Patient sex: M
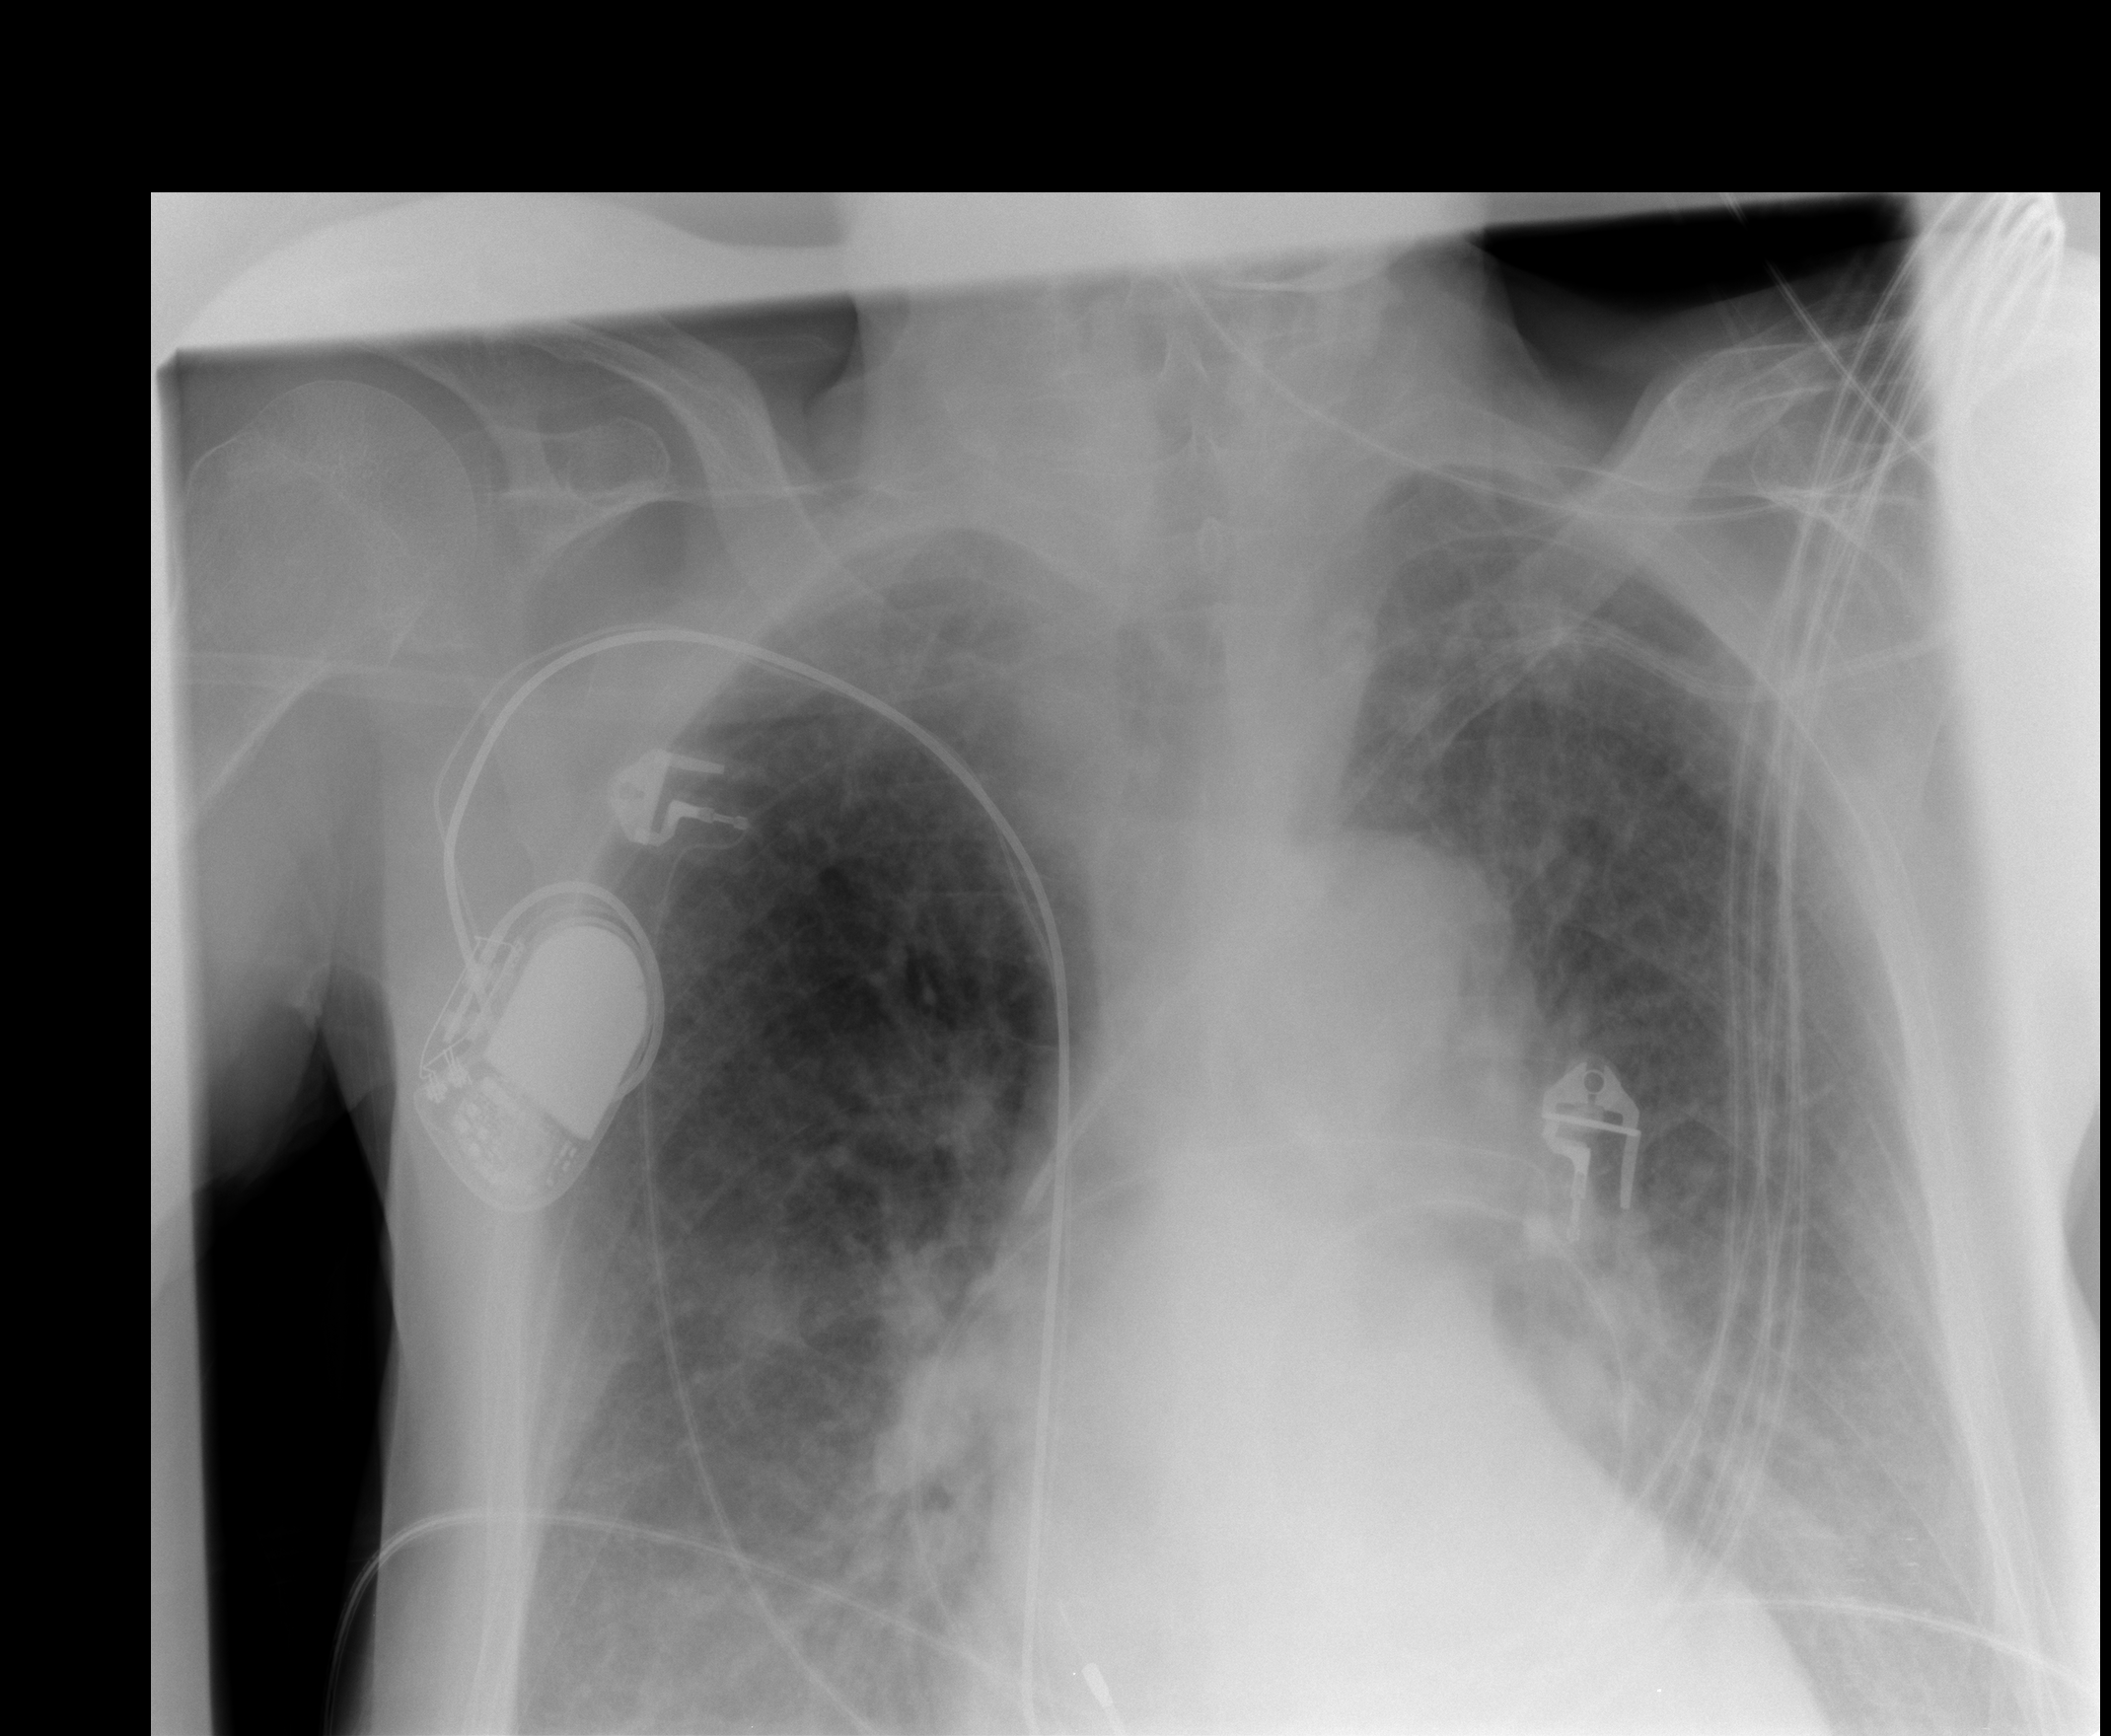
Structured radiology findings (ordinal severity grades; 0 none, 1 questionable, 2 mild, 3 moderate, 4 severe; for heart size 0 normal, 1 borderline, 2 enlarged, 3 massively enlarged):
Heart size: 2
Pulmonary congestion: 3
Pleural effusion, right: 0
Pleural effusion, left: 0
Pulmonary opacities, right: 2
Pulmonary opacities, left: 2
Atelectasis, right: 2
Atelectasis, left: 2